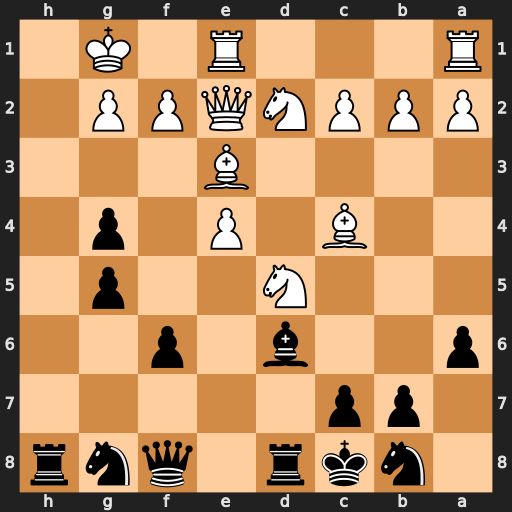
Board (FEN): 1nkr1qnr/1pp5/p2b1p2/3N2p1/2B1P1p1/4B3/PPPNQPP1/R3R1K1
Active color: b
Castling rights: -
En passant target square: -
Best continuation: Rh1+ Kxh1 Qh6+ Kg1 Qh2+ Kf1 Qh1#